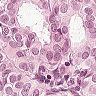
Metastatic tissue present: yes